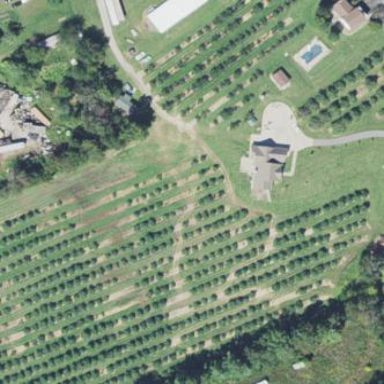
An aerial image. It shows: Orchard.